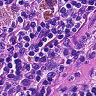
Metastatic tissue present: no